Question: How can I fill three way color gradient (heatmap) to a triplot (triangle plot), like this.
'''
plot(NA,NA,xlim=c(0,1),ylim=c(0,sqrt(3)/2),asp=1,bty="n",axes=F,xlab="",ylab="")
segments(0,0,0.5,sqrt(3)/2)
segments(0.5,sqrt(3)/2,1,0)
segments(1,0,0,0)
'''

Color should run in parallel to triplot.
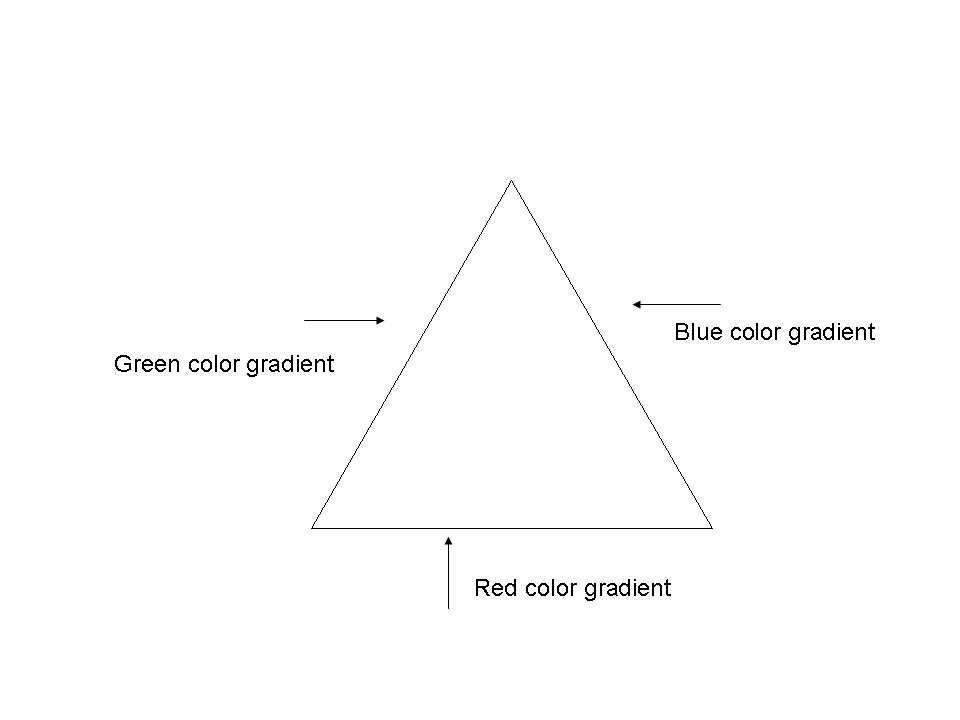
Answer: Here is one way to do it - it's a bit of a hack, using points to plot the gradient piece by piece:
'''
plot(NA,NA,xlim=c(0,1),ylim=c(0,1),asp=1,bty="n",axes=F,xlab="",ylab="")
segments(0,0,0.5,sqrt(3)/2)
segments(0.5,sqrt(3)/2,1,0)
segments(1,0,0,0)
# sm - how smooth the plot is. Higher values will plot very slowly
sm <- 500
for (y in 1:(sm*sqrt(3)/2)/sm){
for (x in (y*sm/sqrt(3)):(sm-y*sm/sqrt(3))/sm){
## distance from base line:
d.red = y
## distance from line y = sqrt(3) * x:
d.green = abs(sqrt(3) * x - y) / sqrt(3 + 1)
## distance from line y = - sqrt(3) * x + sqrt(3):
d.blue = abs(- sqrt(3) * x - y + sqrt(3)) / sqrt(3 + 1)
points(x, y, col=rgb(1-d.red,1 - d.green,1 - d.blue), pch=19)
}
}
'''
And the output:

Did you want to use these gradients to represent data? If so, it may be possible to alter 'd.red', 'd.green', and 'd.blue' to do it - I haven't tested anything like that yet though. I hope this is somewhat helpful, but a proper solution using 'colorRamp', for example, will probably be better.
: As per baptiste's suggestion, this is how you would store the information in vectors and plot it all at once. It is considerably faster (especially with 'sm' set to 500, for example):
'''
plot(NA,NA,xlim=c(0,1),ylim=c(0,1),asp=1,bty="n",axes=F,xlab="",ylab="")
sm <- 500
x <- do.call(c, sapply(1:(sm*sqrt(3)/2)/sm,
function(i) (i*sm/sqrt(3)):(sm-i*sm/sqrt(3))/sm))
y <- do.call(c, sapply(1:(sm*sqrt(3)/2)/sm,
function(i) rep(i, length((i*sm/sqrt(3)):(sm-i*sm/sqrt(3))))))
d.red = y
d.green = abs(sqrt(3) * x - y) / sqrt(3 + 1)
d.blue = abs(- sqrt(3) * x - y + sqrt(3)) / sqrt(3 + 1)
points(x, y, col=rgb(1-d.red,1 - d.green,1 - d.blue), pch=19)
'''